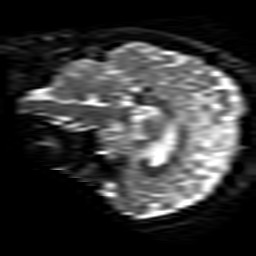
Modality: ADC
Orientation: sagittal
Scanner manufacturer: ge
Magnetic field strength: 1.5 T
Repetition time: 8 s
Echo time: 0.0972 s